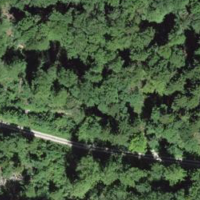
EUNIS habitat code: 41
Species observed at this site:
Cardamine heptaphylla